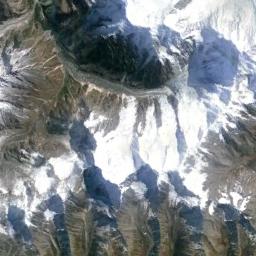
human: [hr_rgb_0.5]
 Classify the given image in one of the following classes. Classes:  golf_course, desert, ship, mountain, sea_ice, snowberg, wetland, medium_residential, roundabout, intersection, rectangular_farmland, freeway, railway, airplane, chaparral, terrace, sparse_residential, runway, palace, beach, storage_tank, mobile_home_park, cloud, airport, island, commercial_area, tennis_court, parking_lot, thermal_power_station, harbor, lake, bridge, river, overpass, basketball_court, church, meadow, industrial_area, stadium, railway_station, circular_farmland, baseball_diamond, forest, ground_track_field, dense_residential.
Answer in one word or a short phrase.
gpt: snowberg